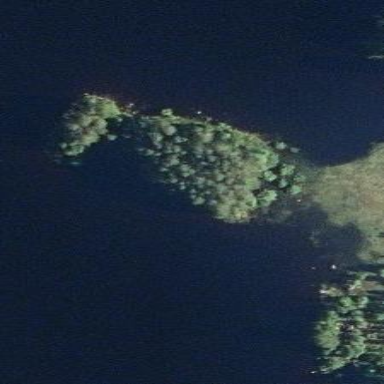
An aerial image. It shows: Islet.